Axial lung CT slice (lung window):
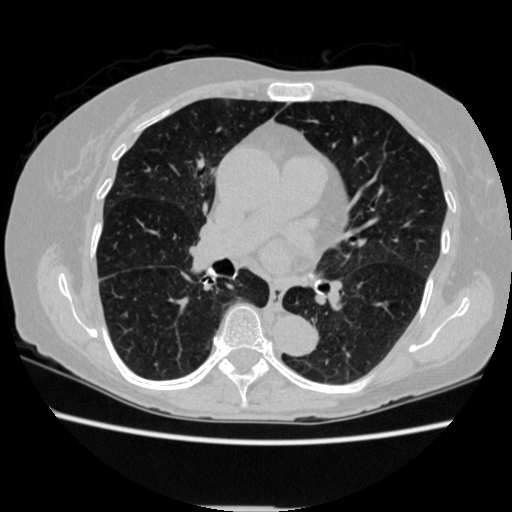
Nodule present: no